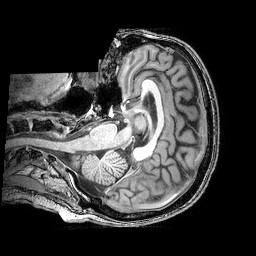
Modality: T1w
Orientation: axial
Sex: male
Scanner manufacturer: philips
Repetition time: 0.008271 s
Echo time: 0.00379 s